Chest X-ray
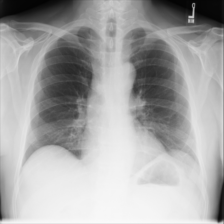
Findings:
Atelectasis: positive
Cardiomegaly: negative
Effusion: negative
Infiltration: negative
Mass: negative
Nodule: negative
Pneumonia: negative
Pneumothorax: negative
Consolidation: negative
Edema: negative
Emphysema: negative
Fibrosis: negative
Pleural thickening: negative
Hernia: negative